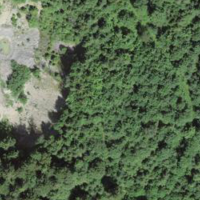
EUNIS habitat code: 41
Species observed at this site:
Stellaria nemorum